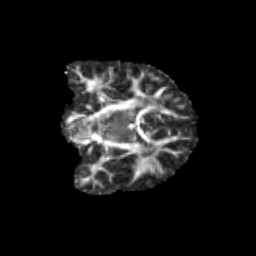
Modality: FA
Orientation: coronal
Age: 9
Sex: male
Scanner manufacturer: siemens
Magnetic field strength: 3 T
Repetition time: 3.8 s
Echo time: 0.07 s